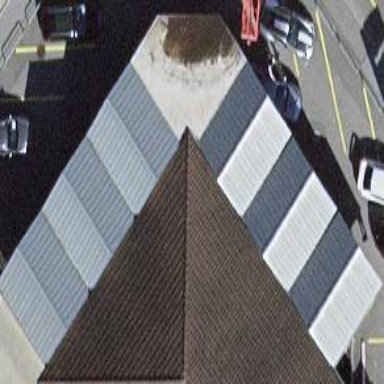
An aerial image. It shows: View of roof of building.